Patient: sex M, age 37
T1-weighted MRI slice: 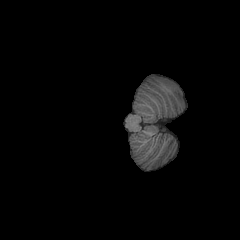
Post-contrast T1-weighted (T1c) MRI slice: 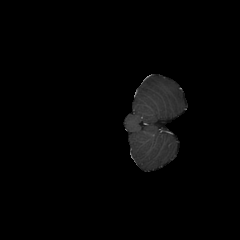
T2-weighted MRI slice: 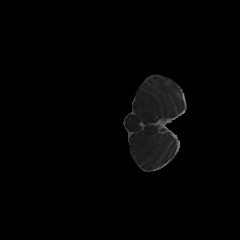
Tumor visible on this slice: no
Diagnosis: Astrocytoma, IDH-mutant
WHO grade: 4